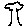
Label: tree